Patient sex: M
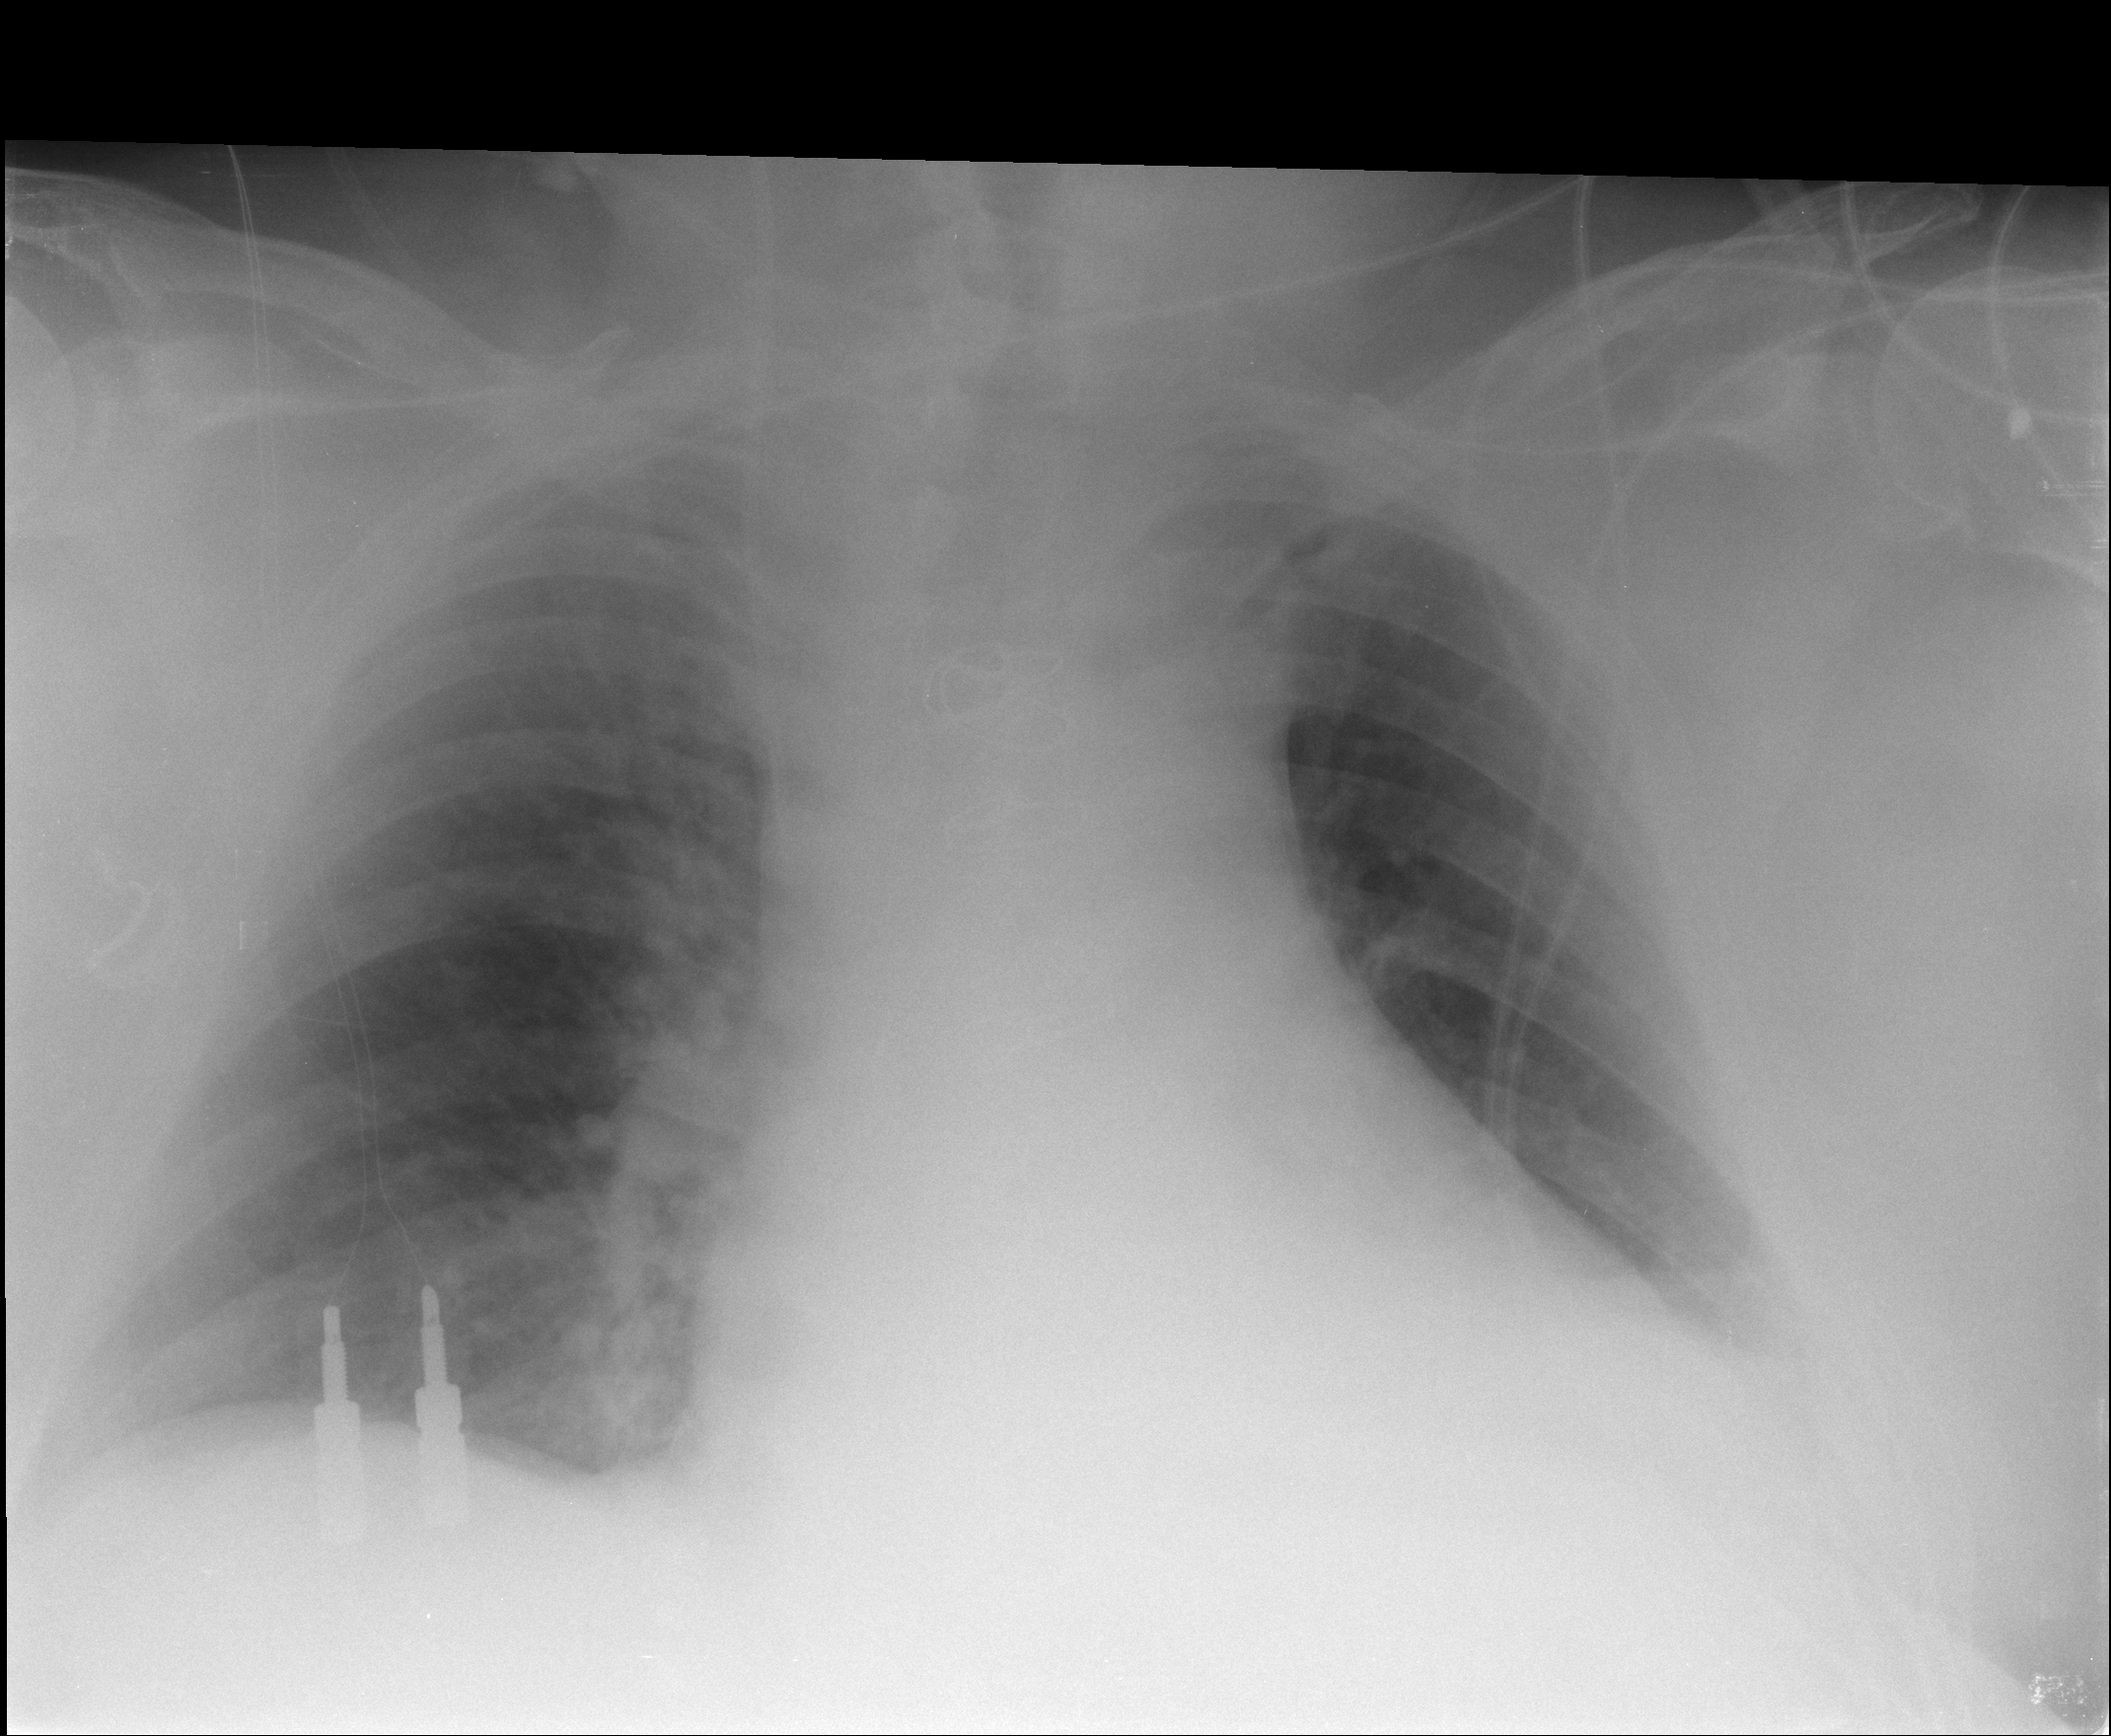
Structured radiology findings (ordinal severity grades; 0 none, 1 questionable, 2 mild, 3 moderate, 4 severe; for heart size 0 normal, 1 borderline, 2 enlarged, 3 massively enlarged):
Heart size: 2
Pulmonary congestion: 0
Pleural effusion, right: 0
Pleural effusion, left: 2
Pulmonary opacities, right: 0
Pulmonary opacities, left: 0
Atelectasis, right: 0
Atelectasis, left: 2